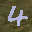
Label: 4